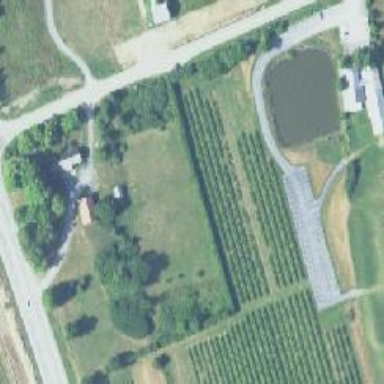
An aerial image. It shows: Vineyard.